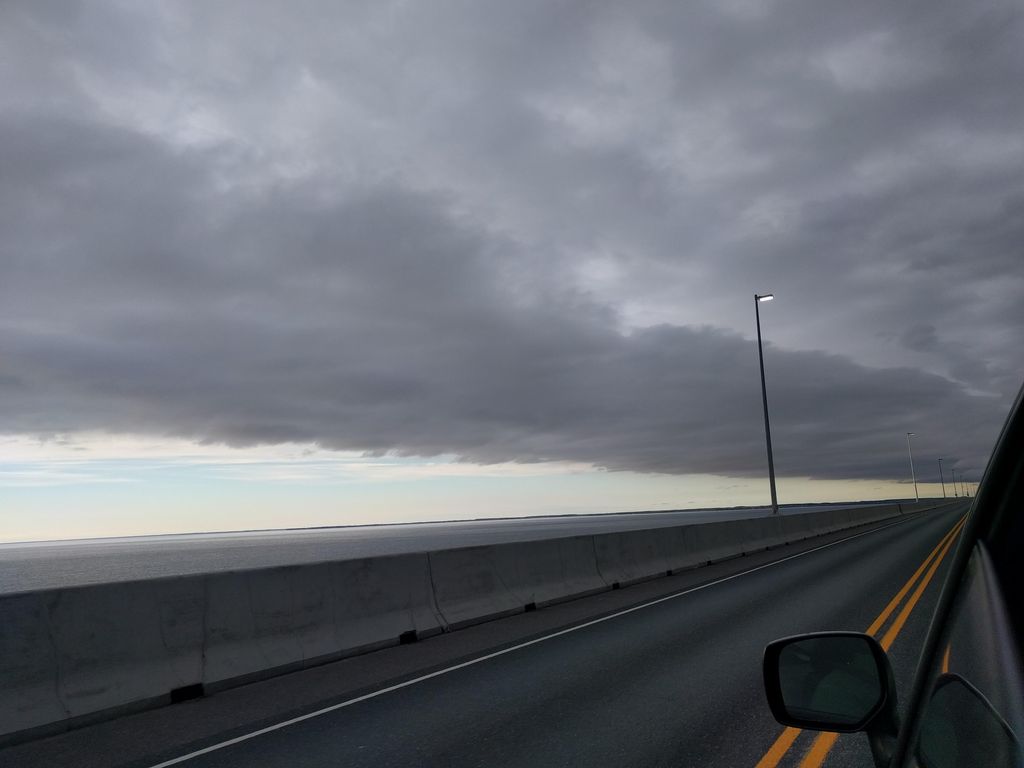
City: charlottetown